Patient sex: F
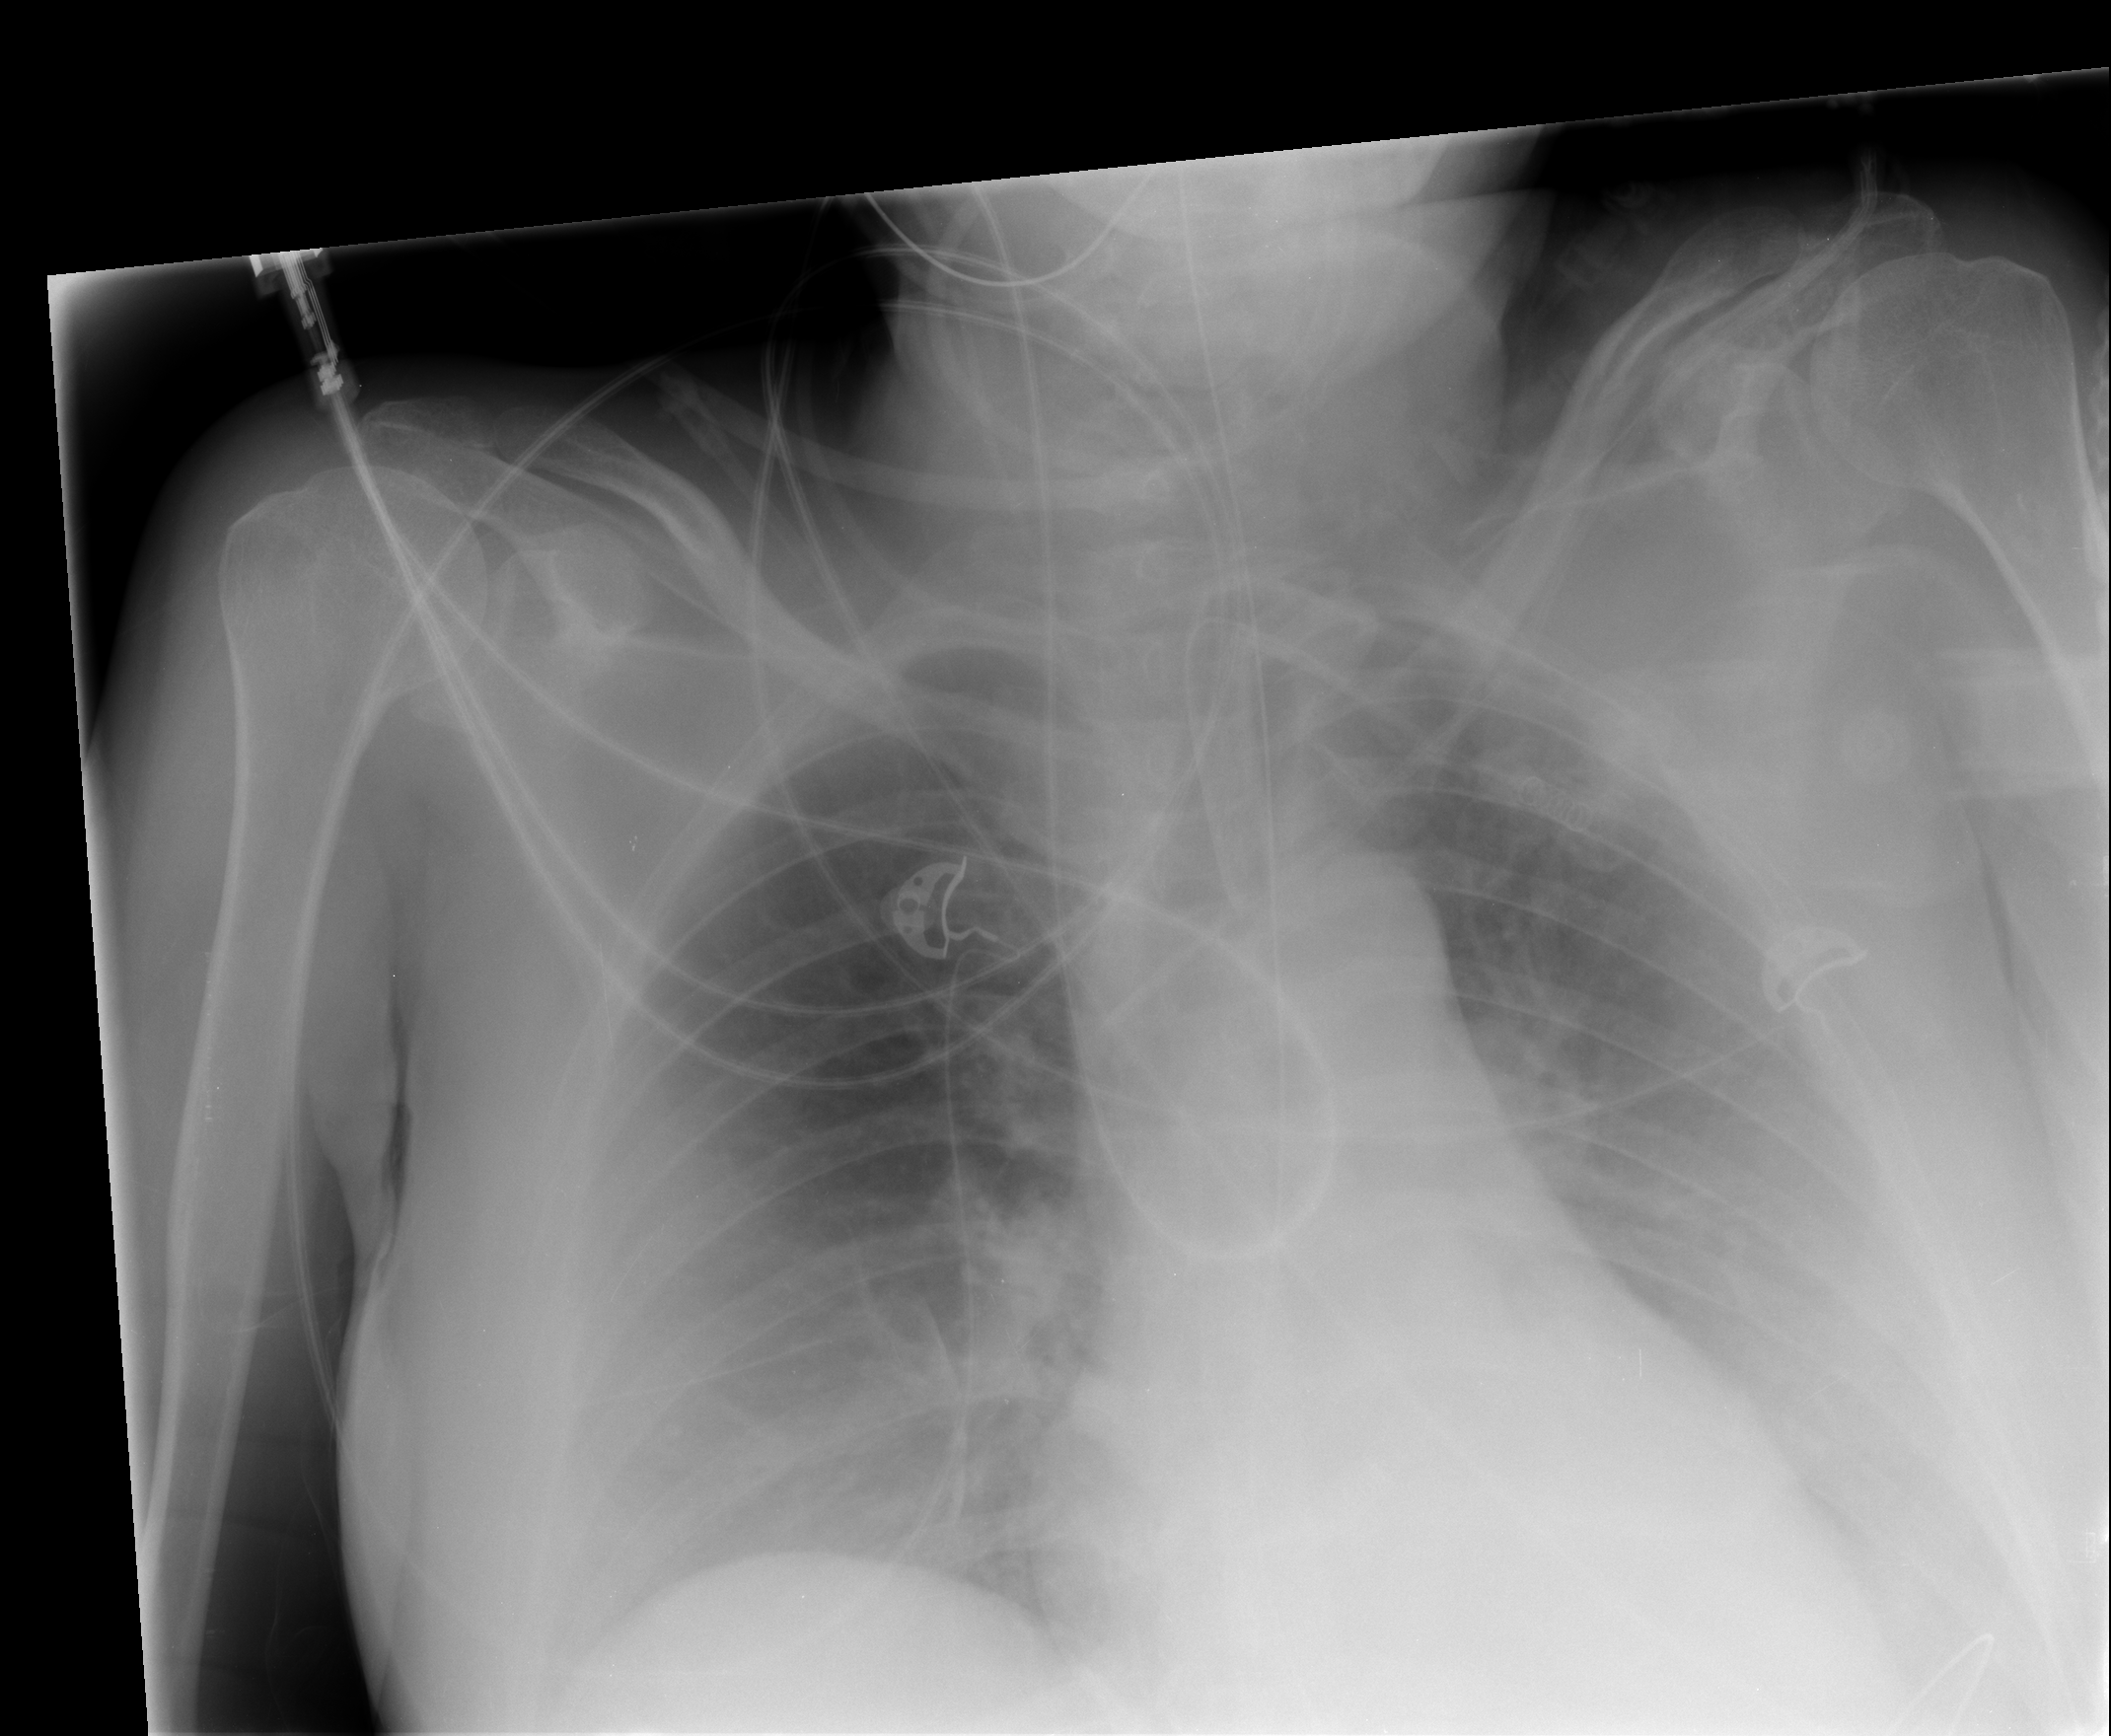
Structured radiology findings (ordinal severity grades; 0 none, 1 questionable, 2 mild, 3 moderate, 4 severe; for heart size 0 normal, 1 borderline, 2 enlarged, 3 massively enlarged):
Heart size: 1
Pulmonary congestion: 2
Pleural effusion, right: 2
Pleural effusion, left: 3
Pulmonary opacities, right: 2
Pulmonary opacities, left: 2
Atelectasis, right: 2
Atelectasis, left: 3